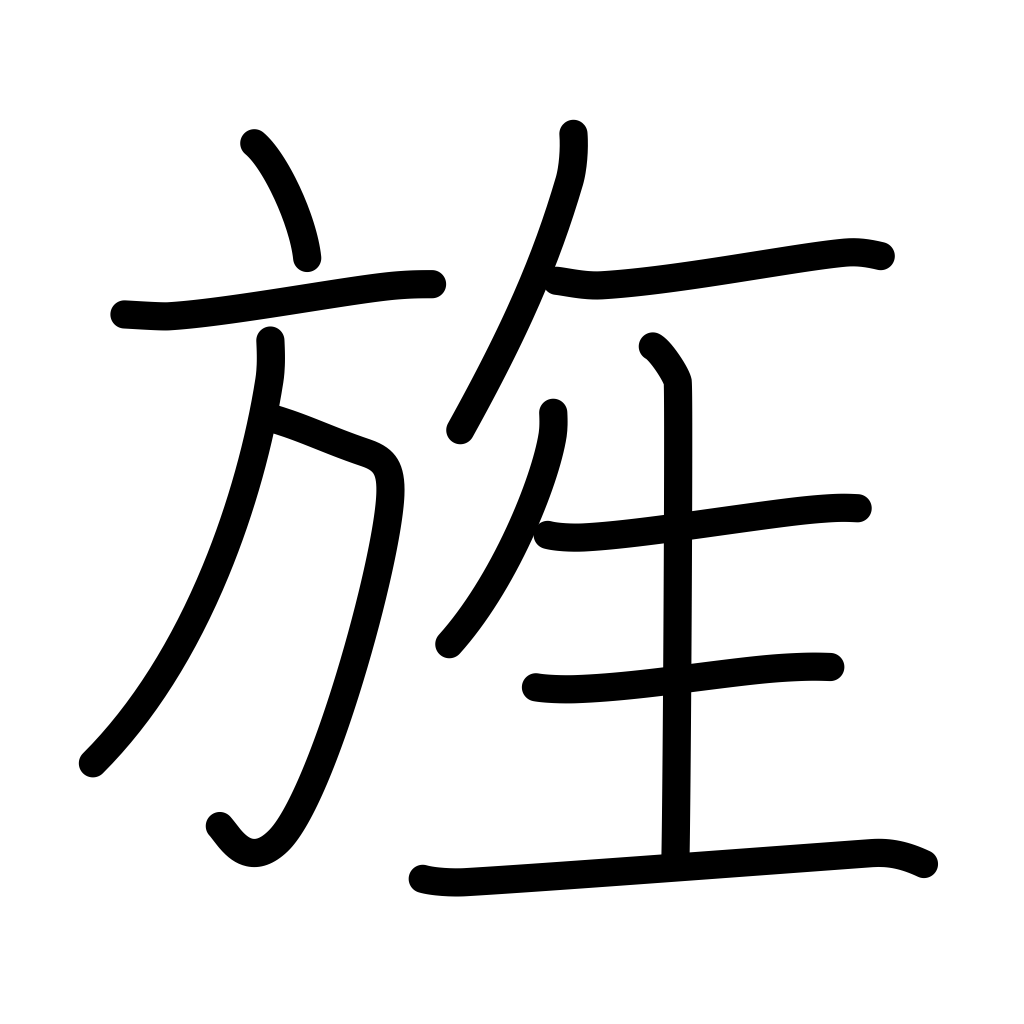
Meaning: flag, praise